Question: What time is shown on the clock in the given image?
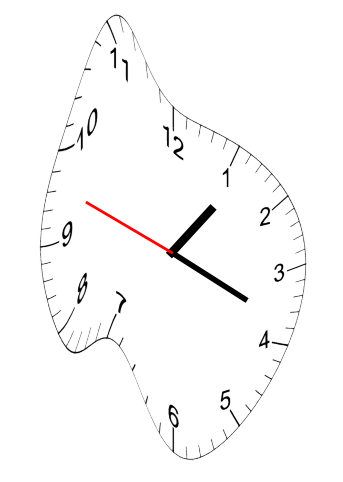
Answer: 01:18:48